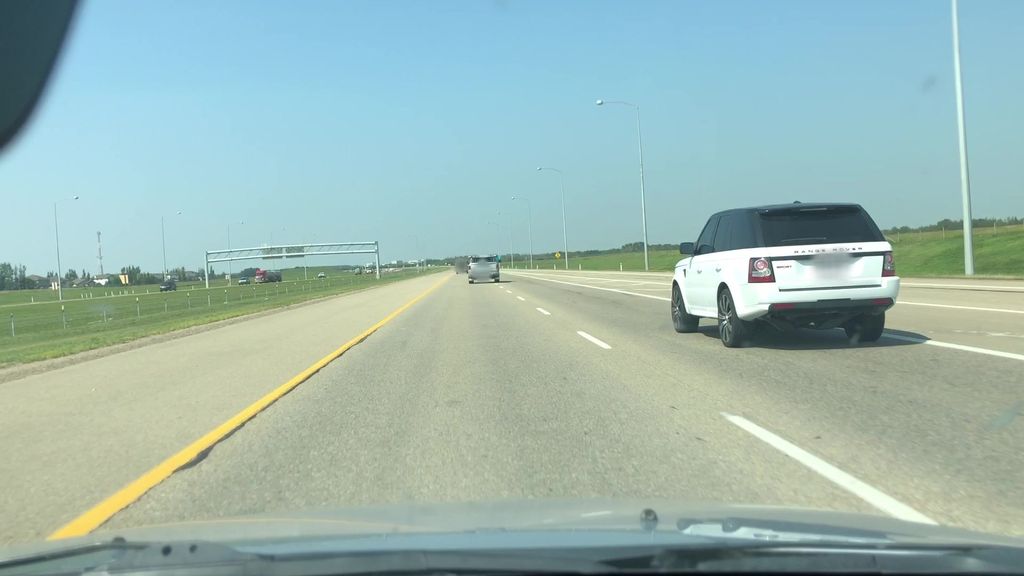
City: edmonton